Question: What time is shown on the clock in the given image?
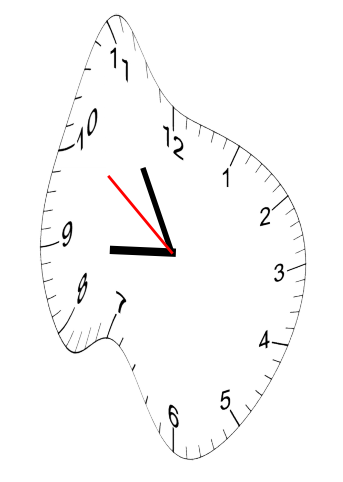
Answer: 08:54:51